Chest X-ray:
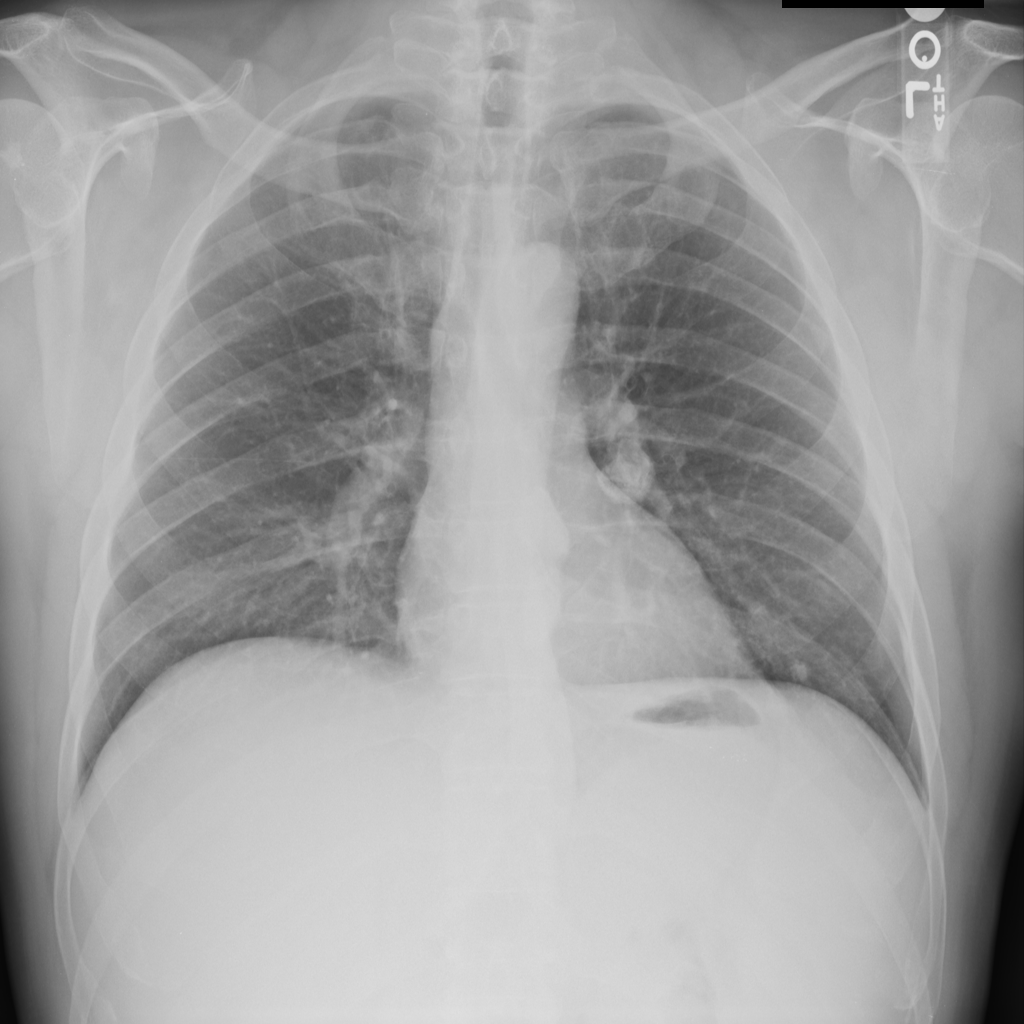
Findings: Calcification
No abnormal finding: no